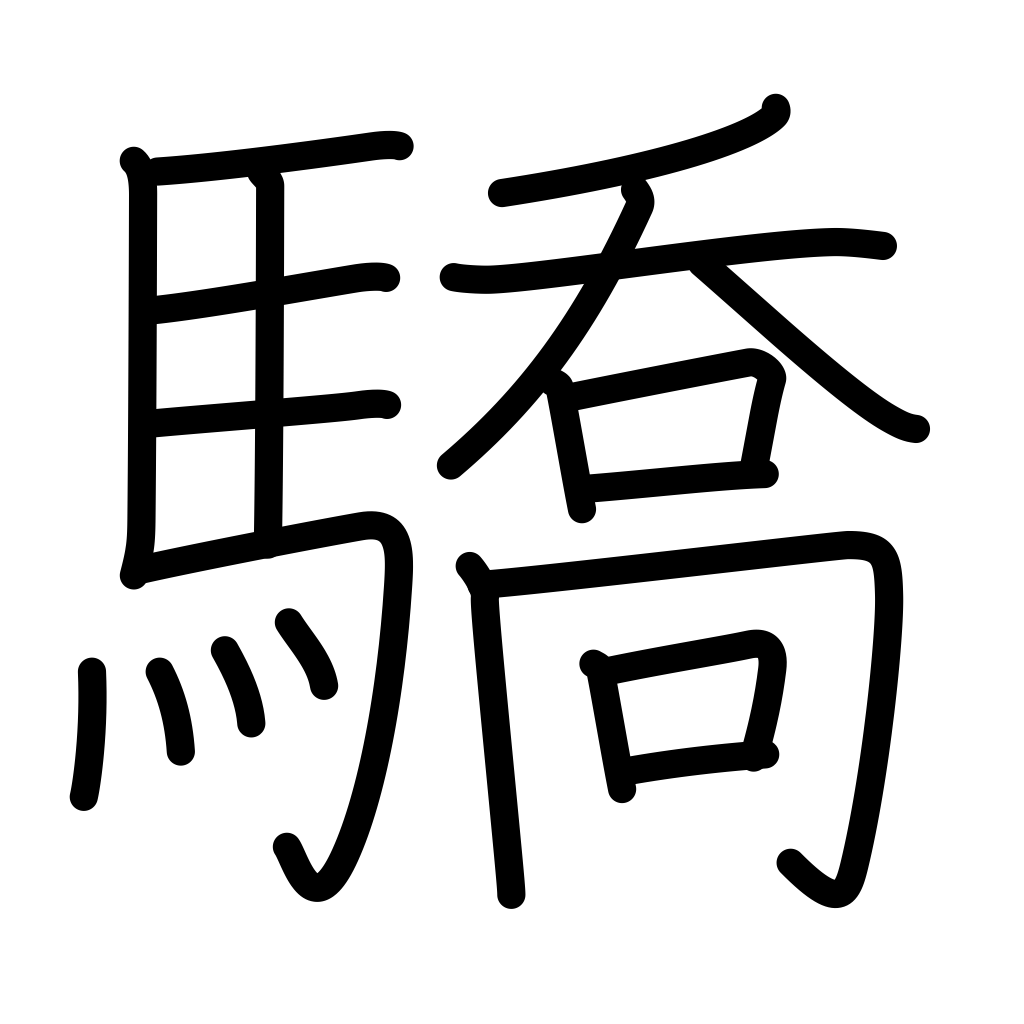
Meaning: pride, haughtiness